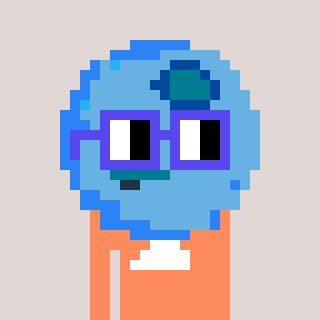
a pixel art character with square blue glasses, a blueberry-shaped head and a peachy-colored body on a warm background